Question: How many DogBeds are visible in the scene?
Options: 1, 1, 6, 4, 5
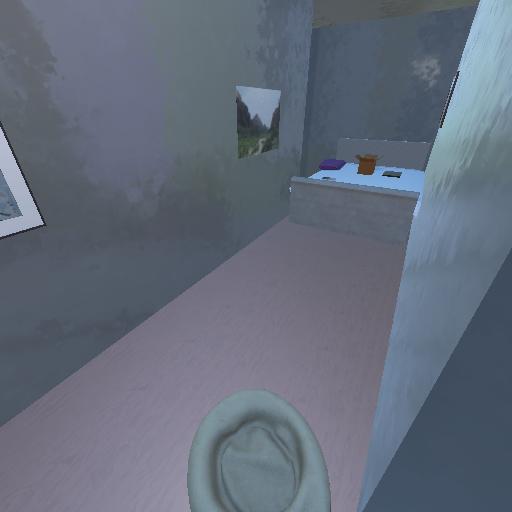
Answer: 1